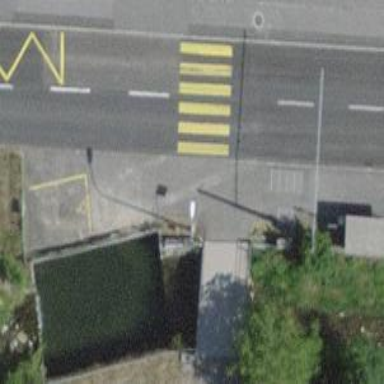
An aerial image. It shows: Kerb barrier.